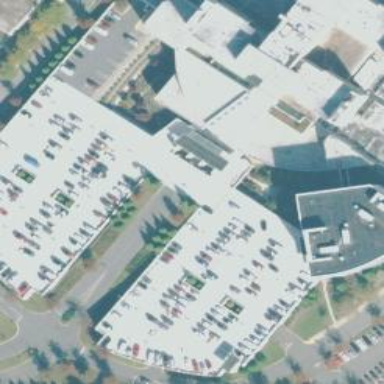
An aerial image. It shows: Multi-storey parking building.